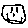
Label: smiley face